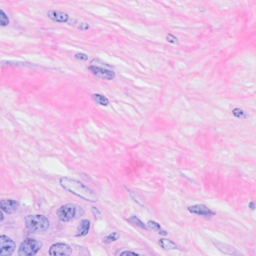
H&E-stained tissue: Breast